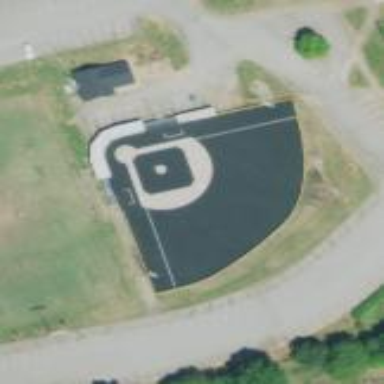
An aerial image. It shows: Baseball pitch for leisure and sports activities.